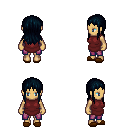
a pixel art fantasy rpg character, female body template, human, tanned skin, maroon tunic, magenta pants, raven unkempt hairstyle, brown slippers, four views (front, back, left, right), 2x2 character sprite sheet, small pixel art, hard edges, no anti-aliasing